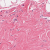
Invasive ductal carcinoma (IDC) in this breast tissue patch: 0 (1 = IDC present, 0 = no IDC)